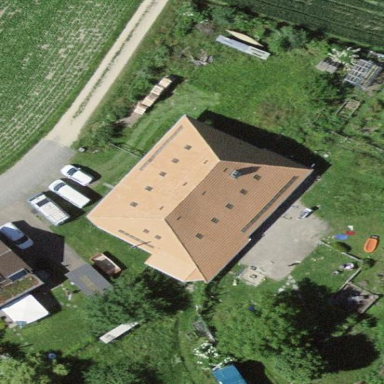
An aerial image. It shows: Farm building.